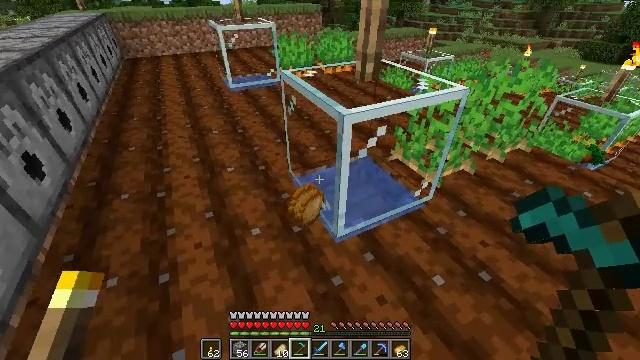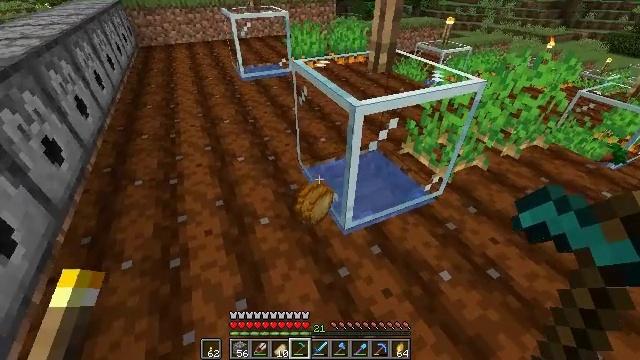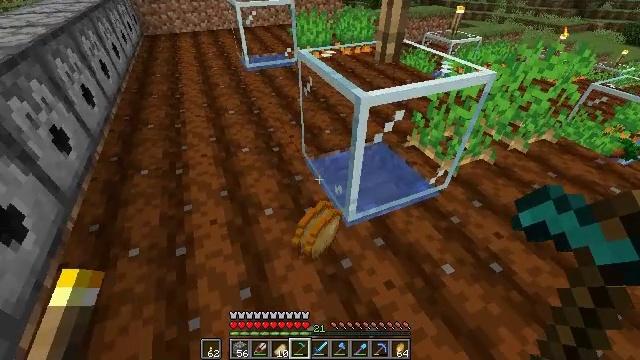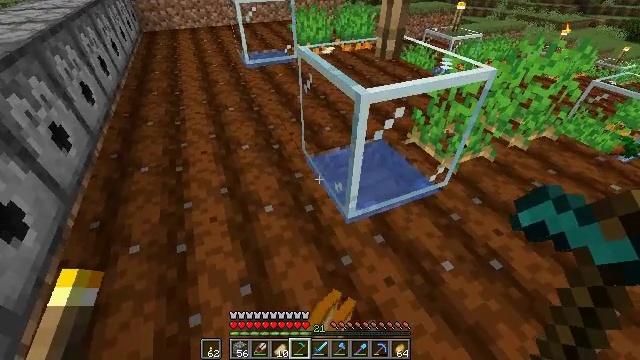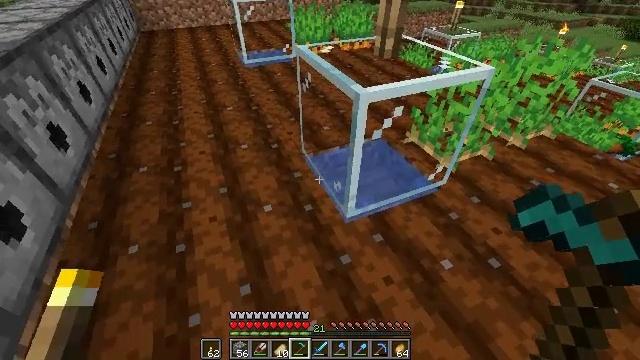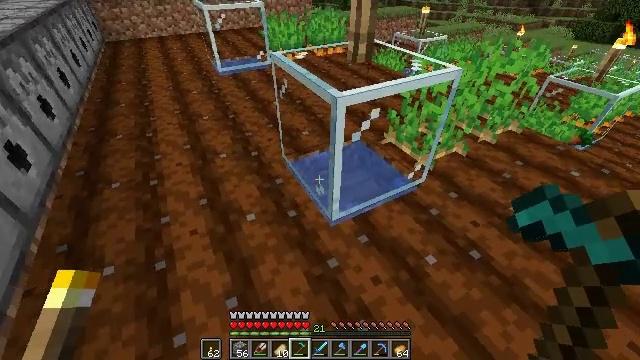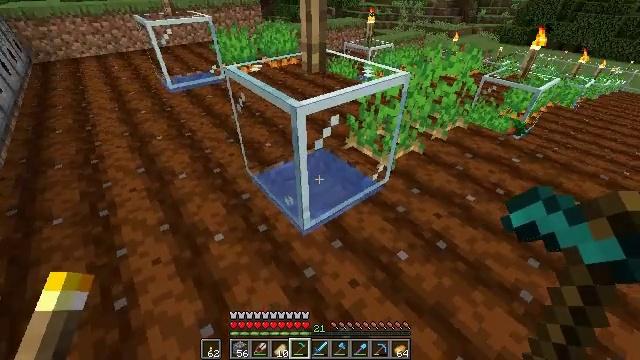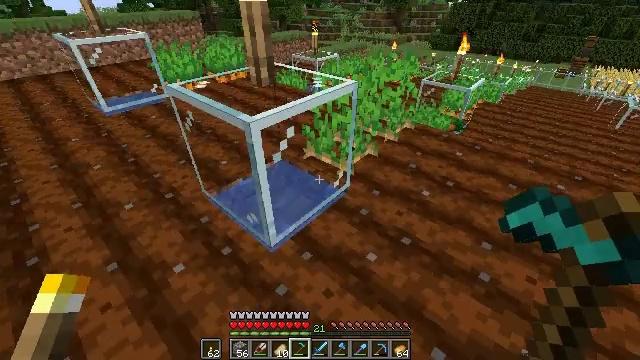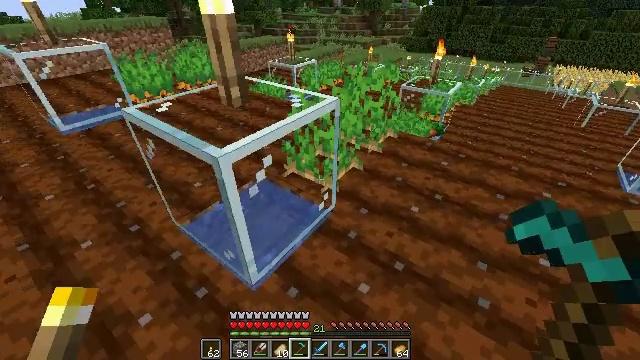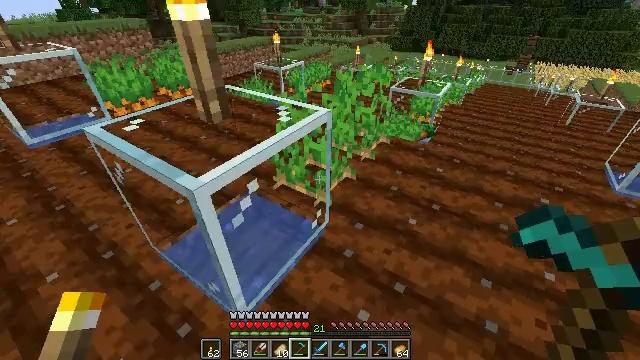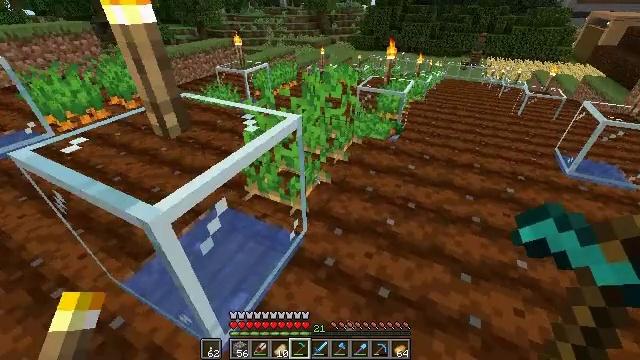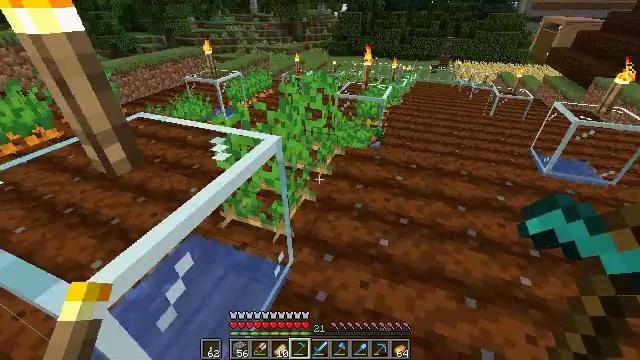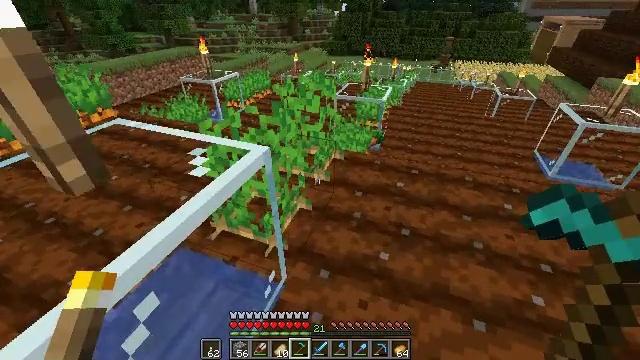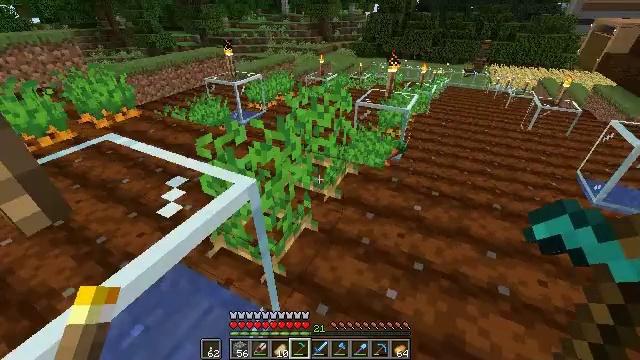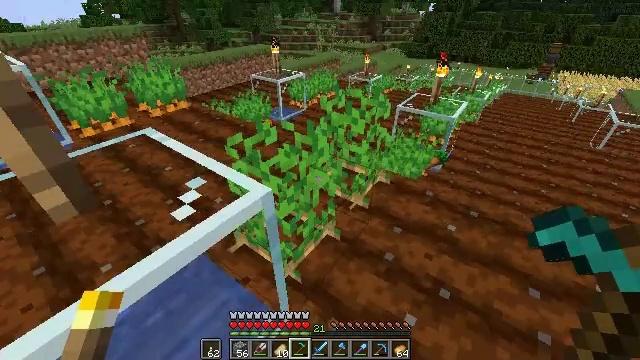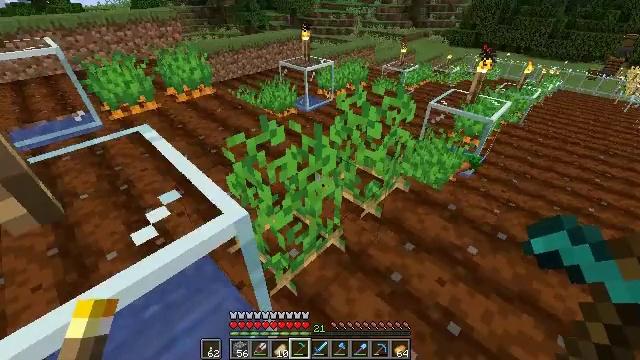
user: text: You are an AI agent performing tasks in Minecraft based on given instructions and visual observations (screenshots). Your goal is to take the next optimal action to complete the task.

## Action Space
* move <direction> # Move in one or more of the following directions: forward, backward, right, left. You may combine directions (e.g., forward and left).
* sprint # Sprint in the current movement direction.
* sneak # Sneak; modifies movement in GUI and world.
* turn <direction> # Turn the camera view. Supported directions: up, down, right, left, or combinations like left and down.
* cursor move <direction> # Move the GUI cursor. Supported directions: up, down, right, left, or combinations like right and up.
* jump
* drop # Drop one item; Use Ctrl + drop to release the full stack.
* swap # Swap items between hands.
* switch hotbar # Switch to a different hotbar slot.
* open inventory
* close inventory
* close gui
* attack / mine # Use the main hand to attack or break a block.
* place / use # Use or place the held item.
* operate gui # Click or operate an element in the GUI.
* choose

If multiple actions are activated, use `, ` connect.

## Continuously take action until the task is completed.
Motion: motion action
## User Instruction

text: Gather potatoes by left-clicking.
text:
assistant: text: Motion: turn left and down
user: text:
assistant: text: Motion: turn left and down
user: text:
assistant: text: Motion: no_op
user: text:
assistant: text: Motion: no_op
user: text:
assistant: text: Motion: turn right and up
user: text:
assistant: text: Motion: turn right and up
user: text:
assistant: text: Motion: move forward, turn right and up
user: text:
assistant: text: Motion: move forward, turn right
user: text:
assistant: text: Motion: move forward, turn right
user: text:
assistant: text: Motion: move forward, turn right
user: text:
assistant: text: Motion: move forward, turn right
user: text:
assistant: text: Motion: move forward and move right
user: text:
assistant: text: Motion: move forward and move right, turn left
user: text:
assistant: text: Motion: move forward and move right, turn left
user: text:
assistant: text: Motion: move forward, turn left and down
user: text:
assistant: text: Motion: move forward, turn left and down
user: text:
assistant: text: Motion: turn left and down
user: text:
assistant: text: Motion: no_op
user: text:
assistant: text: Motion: attack / mine
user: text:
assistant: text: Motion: attack / mine
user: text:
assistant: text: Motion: turn right, attack / mine
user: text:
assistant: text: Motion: turn right, attack / mine
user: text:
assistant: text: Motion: move forward, turn right and up, attack / mine
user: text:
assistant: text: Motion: move forward, turn right and up
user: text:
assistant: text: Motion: no_op